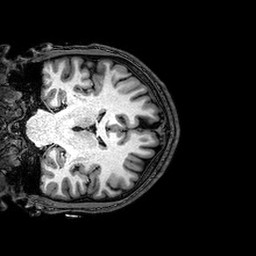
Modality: T1w
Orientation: coronal
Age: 24
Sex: male